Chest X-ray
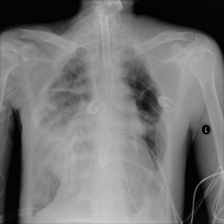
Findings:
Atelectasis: negative
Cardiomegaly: negative
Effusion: negative
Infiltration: negative
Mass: negative
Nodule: negative
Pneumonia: positive
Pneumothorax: negative
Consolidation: negative
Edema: negative
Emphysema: negative
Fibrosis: negative
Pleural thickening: negative
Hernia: negative